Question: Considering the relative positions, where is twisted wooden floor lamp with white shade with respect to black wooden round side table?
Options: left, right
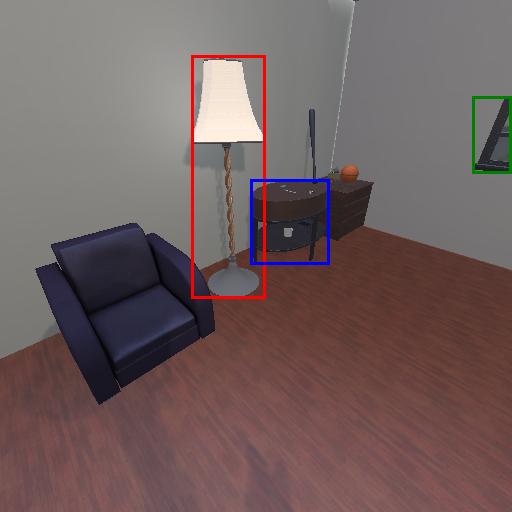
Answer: left